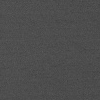
Atmospheric dust classification: dusty